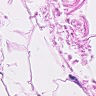
Metastatic tissue present: no